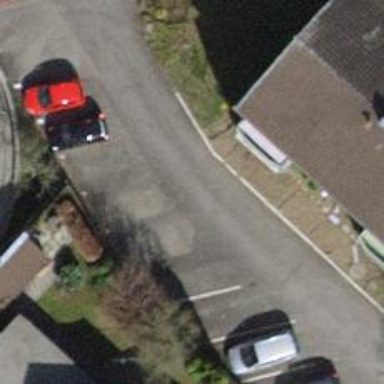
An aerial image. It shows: Driveway made of paving stones.